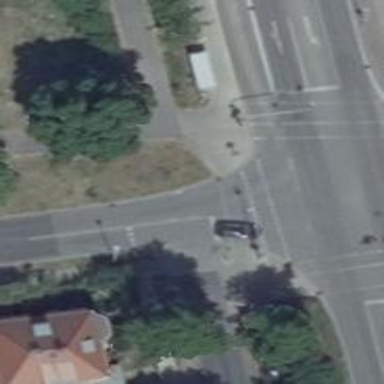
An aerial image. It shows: Road with traffic signals for signaling.